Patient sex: F
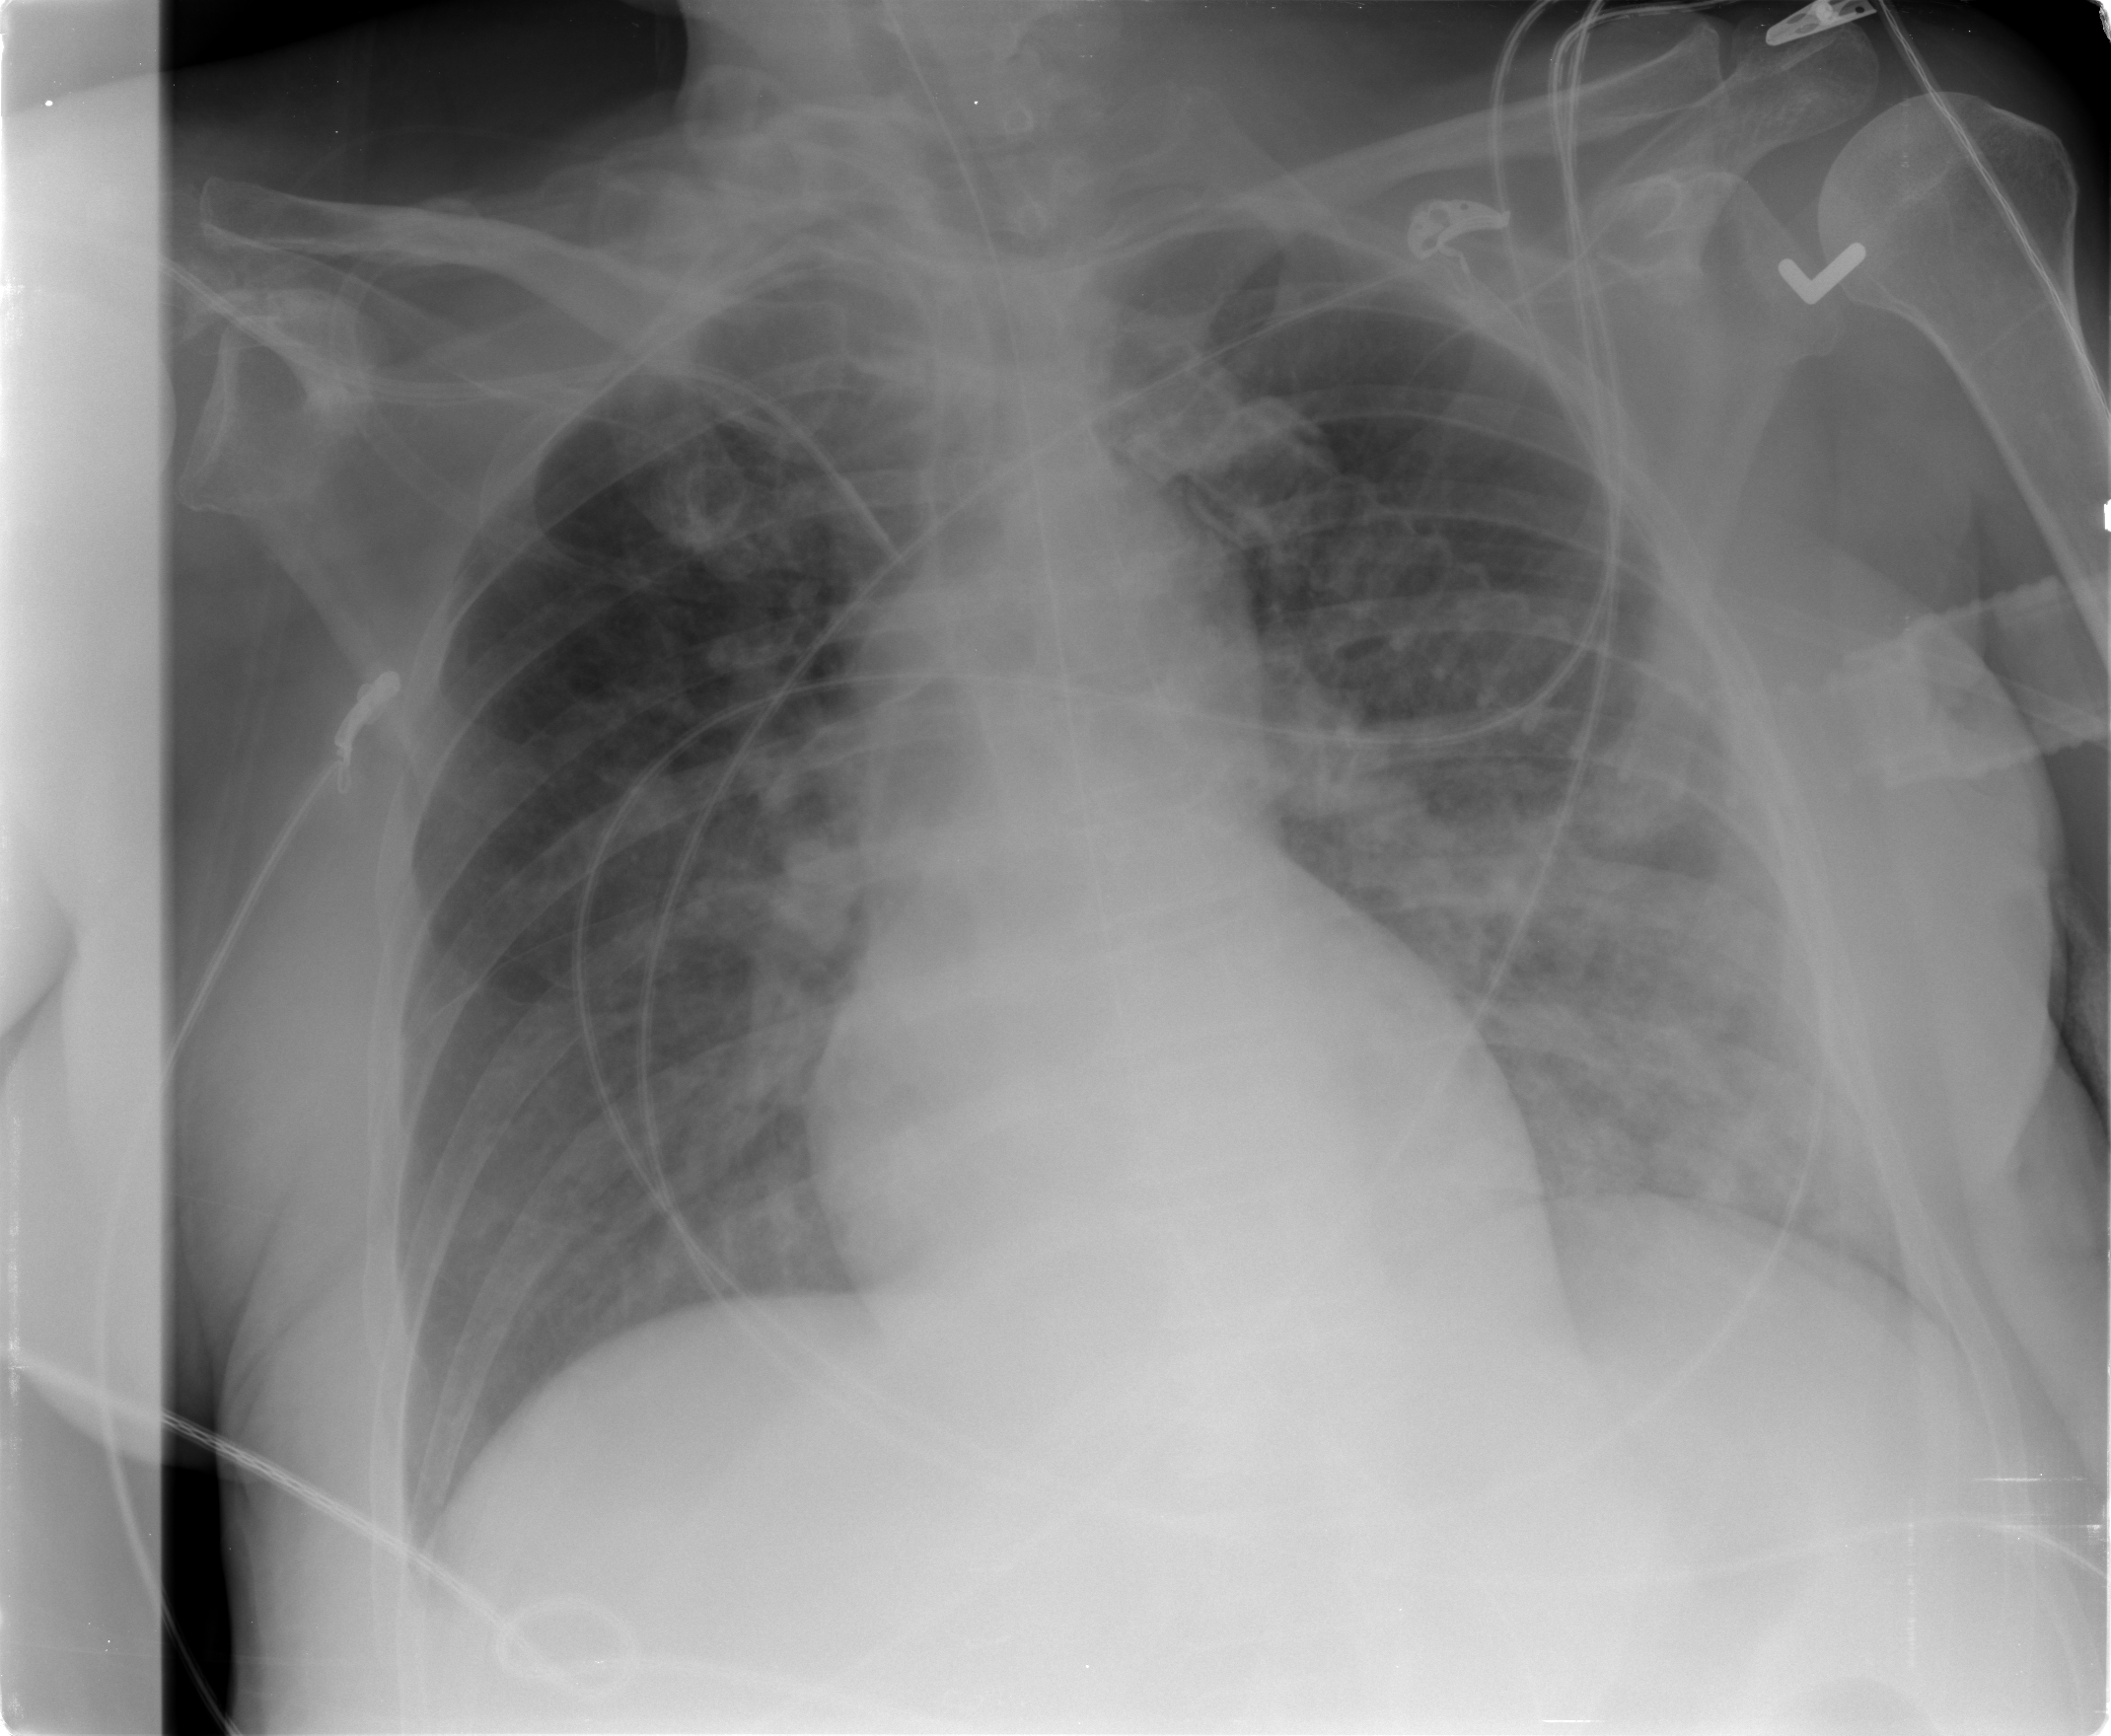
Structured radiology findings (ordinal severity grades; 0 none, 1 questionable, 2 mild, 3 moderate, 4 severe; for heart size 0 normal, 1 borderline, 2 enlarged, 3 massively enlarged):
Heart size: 0
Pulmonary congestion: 2
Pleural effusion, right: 0
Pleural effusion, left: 2
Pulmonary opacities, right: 2
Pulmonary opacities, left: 3
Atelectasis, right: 2
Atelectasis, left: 2